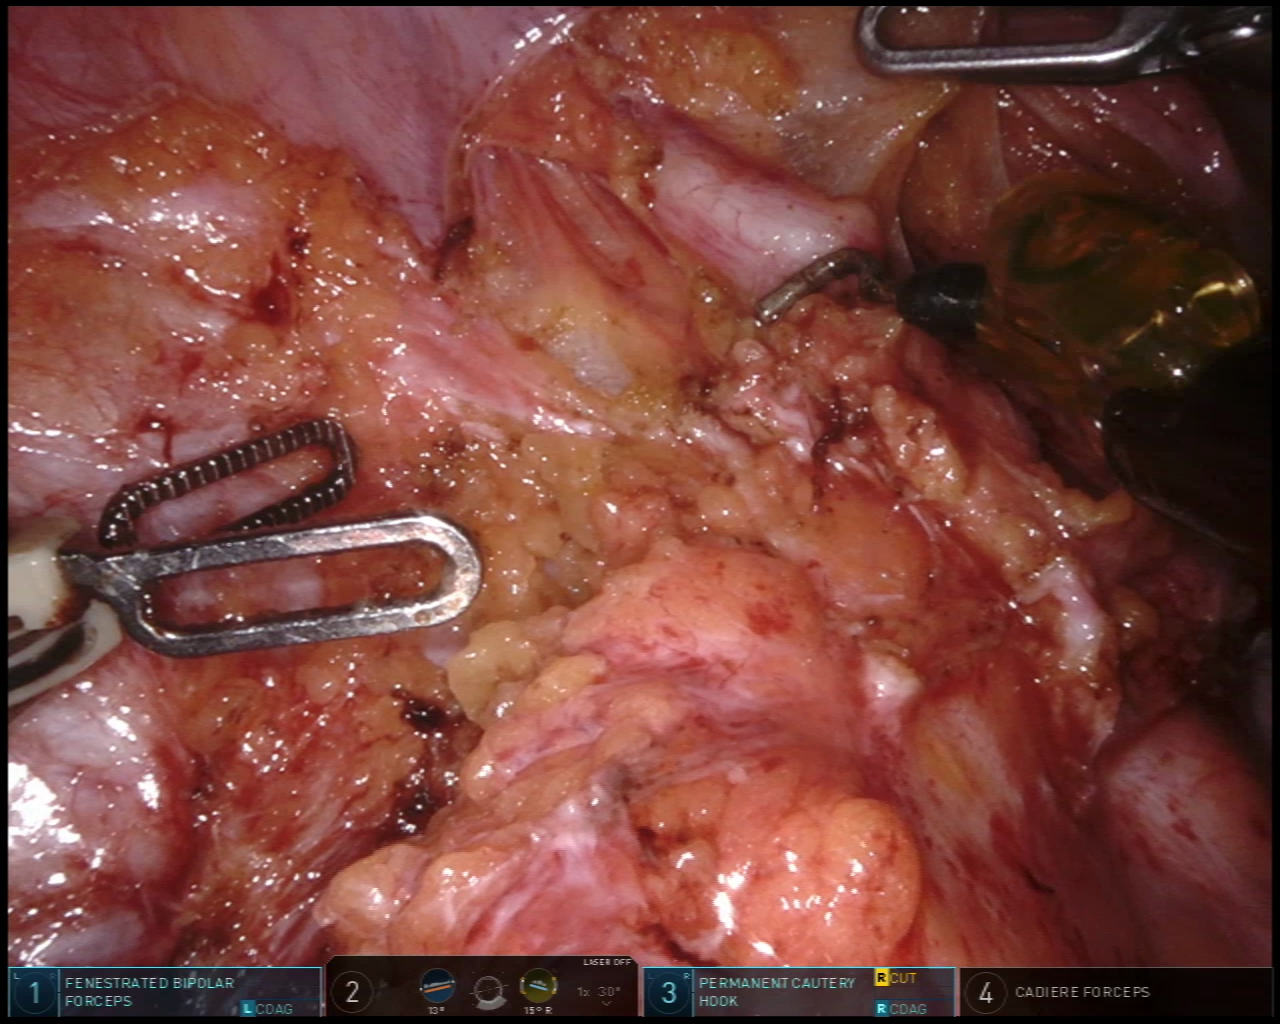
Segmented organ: ureter
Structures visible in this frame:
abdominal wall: yes
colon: yes
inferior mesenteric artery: no
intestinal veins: no
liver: no
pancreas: no
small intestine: no
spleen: no
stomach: no
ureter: yes
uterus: no
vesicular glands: no